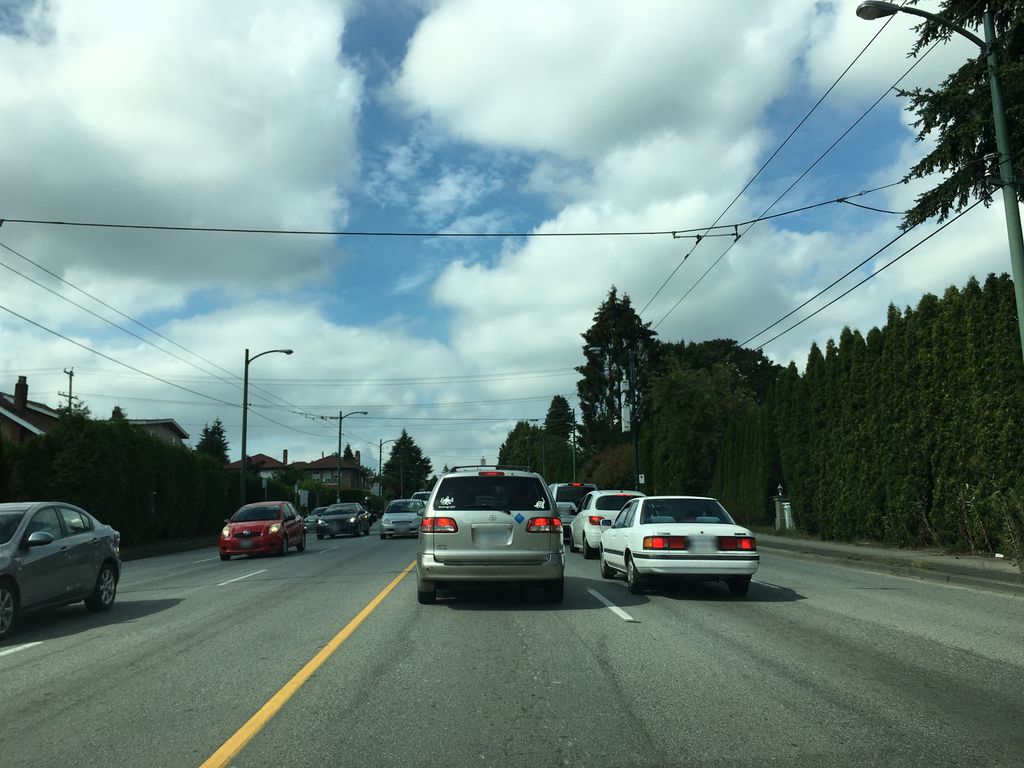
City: vancouver